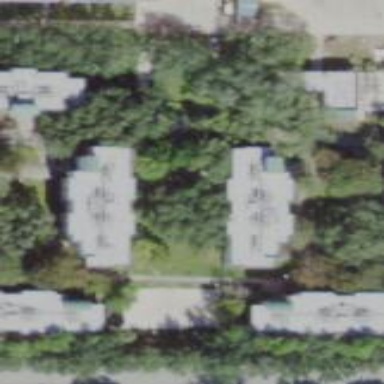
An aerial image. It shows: Residential area that is part of university campus.